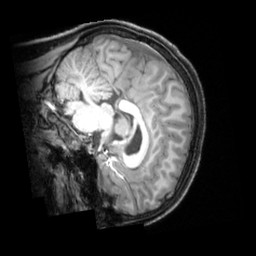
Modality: T1w
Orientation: sagittal
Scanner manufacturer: siemens
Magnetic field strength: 3 T
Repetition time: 1.9 s
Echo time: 0.00397 s